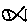
Label: fish